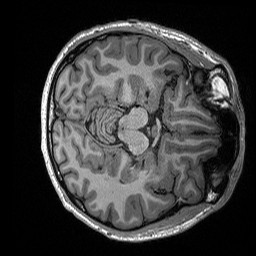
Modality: T1w
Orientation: axial
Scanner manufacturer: siemens
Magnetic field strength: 3 T
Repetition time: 2.3 s
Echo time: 0.00288 s